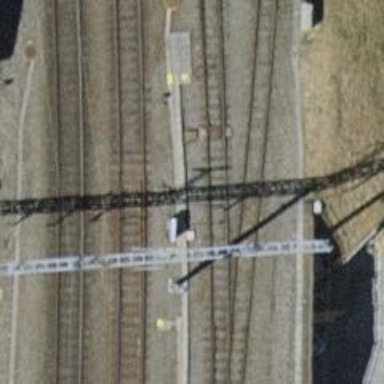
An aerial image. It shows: Railway switch.